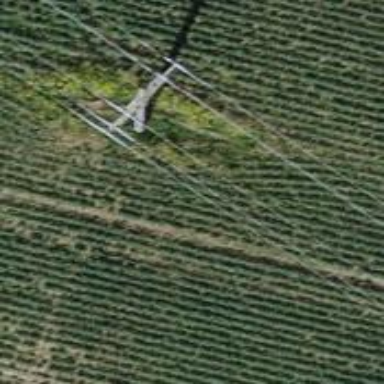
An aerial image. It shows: Concrete power pole.